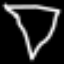
Label: diamond